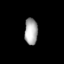
Tissue: lung
Cell type: Smooth muscle cells
Senescence score: 0.6247
Nuclear area (px): 344
Mean DAPI intensity: 167.227